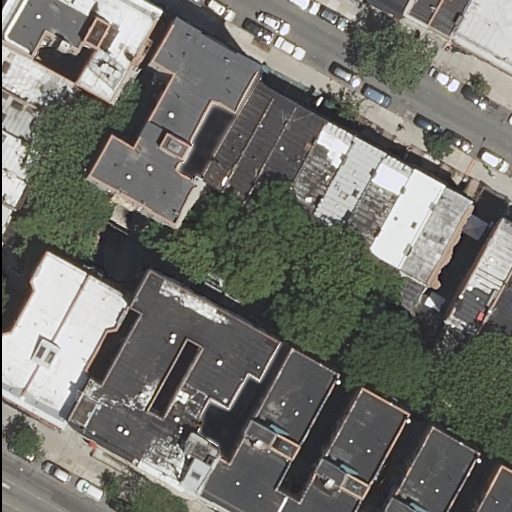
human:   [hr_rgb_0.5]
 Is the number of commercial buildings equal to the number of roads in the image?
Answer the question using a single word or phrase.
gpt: no

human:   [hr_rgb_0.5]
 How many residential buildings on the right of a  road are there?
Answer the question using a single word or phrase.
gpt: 25

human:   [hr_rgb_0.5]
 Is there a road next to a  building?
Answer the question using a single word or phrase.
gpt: yes

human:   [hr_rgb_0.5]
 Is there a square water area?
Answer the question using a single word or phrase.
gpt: no

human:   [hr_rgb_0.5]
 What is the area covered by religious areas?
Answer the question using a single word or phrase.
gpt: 0m2

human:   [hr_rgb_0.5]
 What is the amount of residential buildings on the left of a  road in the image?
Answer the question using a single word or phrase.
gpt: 15

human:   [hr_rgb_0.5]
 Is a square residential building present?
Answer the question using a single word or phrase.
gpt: no

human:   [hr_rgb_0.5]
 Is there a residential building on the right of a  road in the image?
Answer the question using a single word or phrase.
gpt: yes

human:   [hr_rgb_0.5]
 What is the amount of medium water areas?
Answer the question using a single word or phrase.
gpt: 0

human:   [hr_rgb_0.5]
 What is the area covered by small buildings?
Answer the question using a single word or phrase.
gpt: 480m2

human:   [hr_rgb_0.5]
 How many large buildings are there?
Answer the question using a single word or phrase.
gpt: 2

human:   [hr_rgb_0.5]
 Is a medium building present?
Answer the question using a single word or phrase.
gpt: yes

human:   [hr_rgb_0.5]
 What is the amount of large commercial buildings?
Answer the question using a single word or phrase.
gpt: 0

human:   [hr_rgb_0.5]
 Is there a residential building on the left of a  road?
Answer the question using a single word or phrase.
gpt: yes

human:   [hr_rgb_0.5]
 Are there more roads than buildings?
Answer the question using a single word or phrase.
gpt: no

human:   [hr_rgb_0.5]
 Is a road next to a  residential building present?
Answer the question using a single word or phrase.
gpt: yes

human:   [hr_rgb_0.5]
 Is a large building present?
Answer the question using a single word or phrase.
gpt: yes

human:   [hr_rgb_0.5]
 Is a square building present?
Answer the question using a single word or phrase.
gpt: no

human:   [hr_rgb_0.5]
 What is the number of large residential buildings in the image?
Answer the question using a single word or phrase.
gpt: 2

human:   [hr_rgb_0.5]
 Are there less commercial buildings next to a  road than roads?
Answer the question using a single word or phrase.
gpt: yes

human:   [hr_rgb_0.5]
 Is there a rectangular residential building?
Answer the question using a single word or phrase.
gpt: yes

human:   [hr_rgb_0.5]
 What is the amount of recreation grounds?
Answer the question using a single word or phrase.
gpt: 0

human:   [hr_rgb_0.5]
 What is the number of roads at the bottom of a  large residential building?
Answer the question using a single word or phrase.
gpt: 1

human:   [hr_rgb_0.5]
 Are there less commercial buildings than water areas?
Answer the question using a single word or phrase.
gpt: no

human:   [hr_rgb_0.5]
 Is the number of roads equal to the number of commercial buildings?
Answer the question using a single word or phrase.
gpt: no

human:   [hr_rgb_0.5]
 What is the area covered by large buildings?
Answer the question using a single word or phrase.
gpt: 1473m2

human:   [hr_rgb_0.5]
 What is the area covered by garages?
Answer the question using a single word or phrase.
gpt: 0m2

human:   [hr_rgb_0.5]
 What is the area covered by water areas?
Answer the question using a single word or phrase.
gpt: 0m2

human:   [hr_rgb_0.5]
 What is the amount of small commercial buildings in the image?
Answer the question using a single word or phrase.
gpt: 0

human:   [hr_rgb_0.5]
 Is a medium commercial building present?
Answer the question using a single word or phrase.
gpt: no

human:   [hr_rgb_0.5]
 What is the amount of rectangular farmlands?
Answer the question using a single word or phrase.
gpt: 0

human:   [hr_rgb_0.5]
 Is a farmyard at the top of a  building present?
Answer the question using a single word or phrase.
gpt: no

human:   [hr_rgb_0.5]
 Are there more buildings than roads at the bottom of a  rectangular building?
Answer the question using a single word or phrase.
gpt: yes

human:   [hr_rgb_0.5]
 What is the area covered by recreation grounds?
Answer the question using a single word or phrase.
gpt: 0m2

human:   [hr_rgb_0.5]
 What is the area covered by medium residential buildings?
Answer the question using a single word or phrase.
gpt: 3145m2

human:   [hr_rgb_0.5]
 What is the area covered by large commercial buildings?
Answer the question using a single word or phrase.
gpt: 0m2